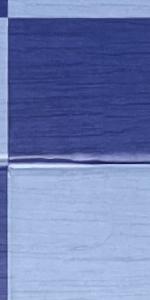
Label: Empty